You are looking at a signal-to-image encoding: consecutive vibration samples arranged as the rows of a grayscale square. Diagnose the bearing from this image, choosing from: normal, inner_race, outer_race, ball.
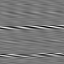
Answer: outer_race